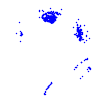
Particle: proton